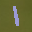
Label: 1